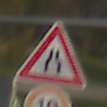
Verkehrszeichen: VerengteFahrbahn
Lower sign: Geschwindigkeit10
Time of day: SunriseSunset
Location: Outdoor (Special)
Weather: Clear
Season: NotSpecified
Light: Natural